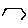
Label: hexagon